Aerial crown-view tile of a tropical tree (Barro Colorado Island, Panama), acquired 20240813:
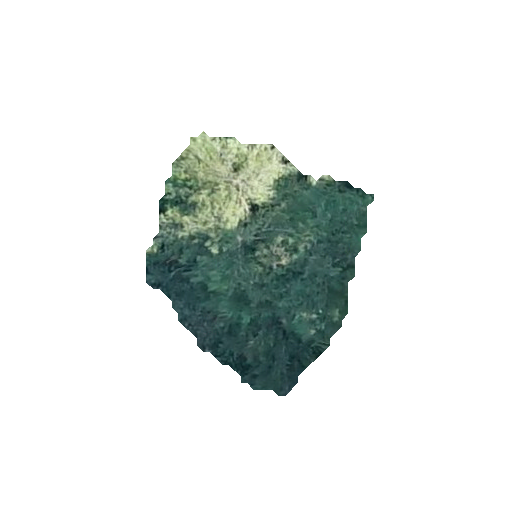
Species: Quararibea stenophylla
GBIF accepted scientific name: Quararibea stenophylla
Crown area: 59.142 m²